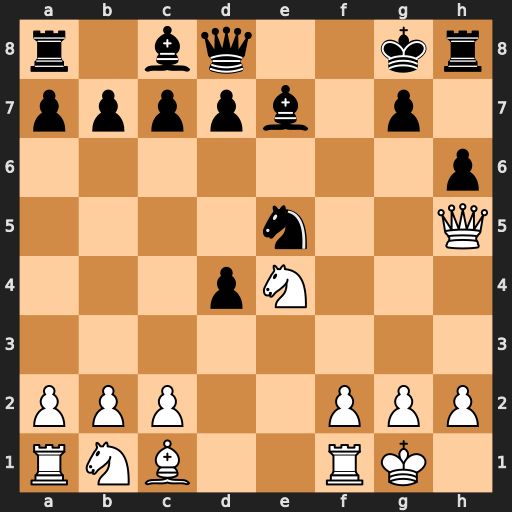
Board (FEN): r1bq2kr/ppppb1p1/7p/4n2Q/3pN3/8/PPP2PPP/RNB2RK1
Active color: w
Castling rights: -
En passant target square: -
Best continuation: Qxe5